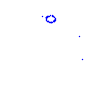
Particle: proton